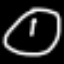
Label: clock